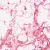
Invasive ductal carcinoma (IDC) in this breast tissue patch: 0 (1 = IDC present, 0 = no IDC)